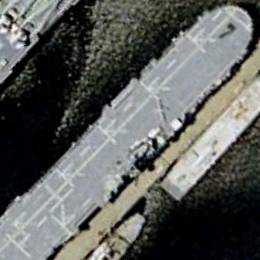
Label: assault